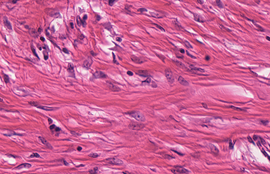
Tumor epithelial tissue: no
Tumor-associated stroma tissue: yes
Normal tissue: no